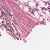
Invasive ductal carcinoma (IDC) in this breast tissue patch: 0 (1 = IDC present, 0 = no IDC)